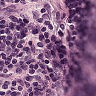
Metastatic tissue present: no